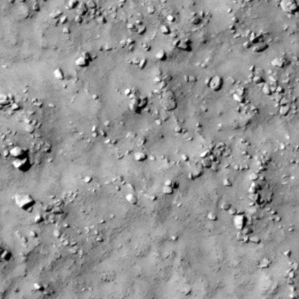
Label: non_frost